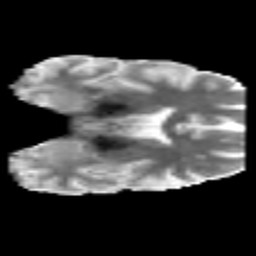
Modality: MD
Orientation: coronal
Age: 35
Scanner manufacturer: philips
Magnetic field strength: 3 T
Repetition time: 8.611 s
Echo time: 0.1268 s